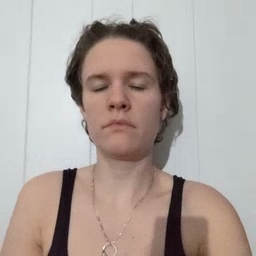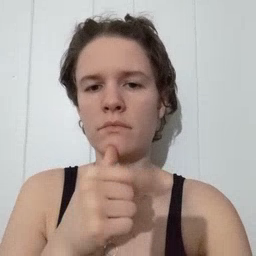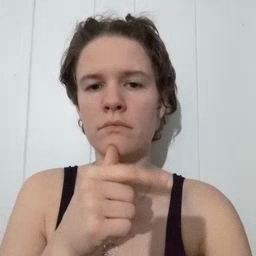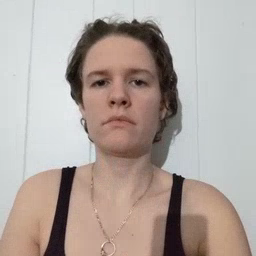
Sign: who